This is a demodulated (Hilbert-envelope) spectrum computed from a bearing vibration snapshot; the dashed markers indicate where each bearing fault type would appear (BPFO, BPFI, BSF, FTF). Based on the visible evidence, which condition applies: normal, inner_race, outer_race, ball?
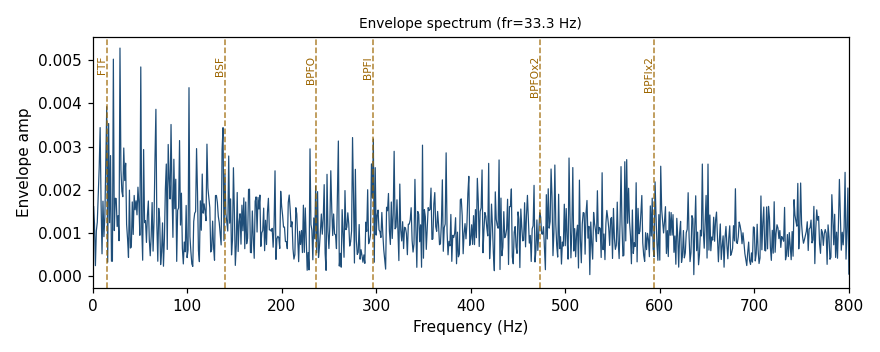
Answer: normal